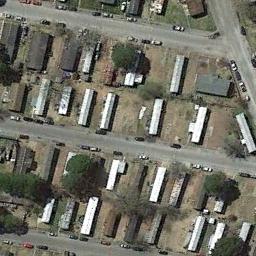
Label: mobile_home_park